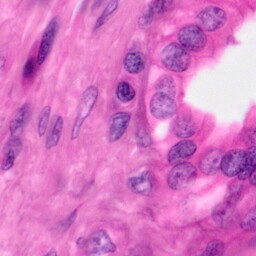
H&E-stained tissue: Pancreatic